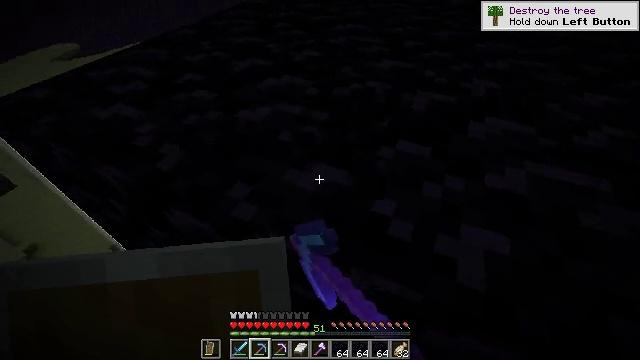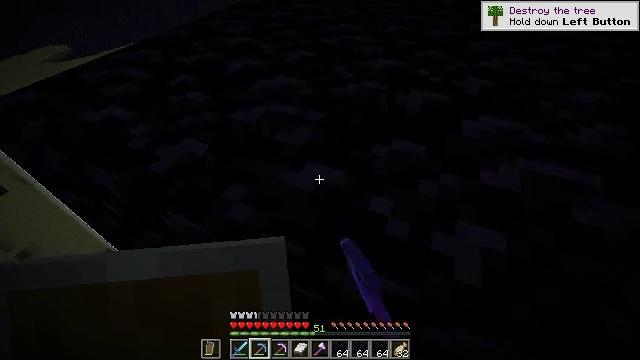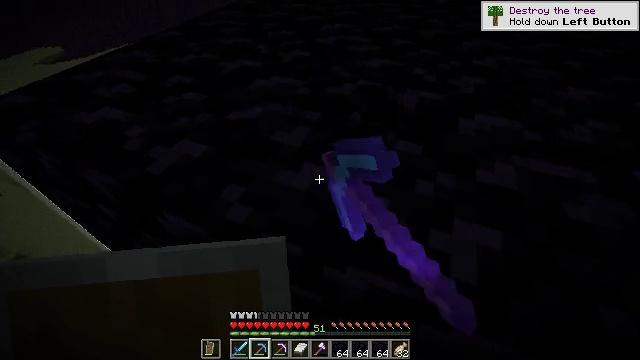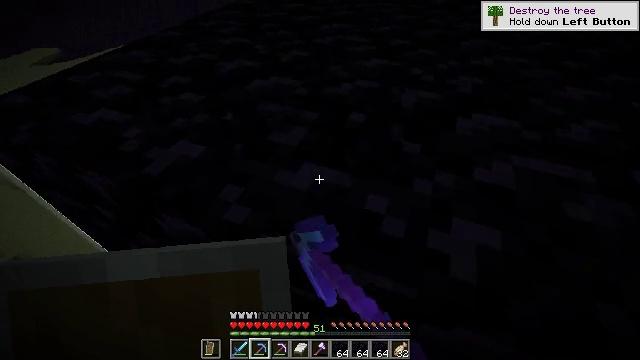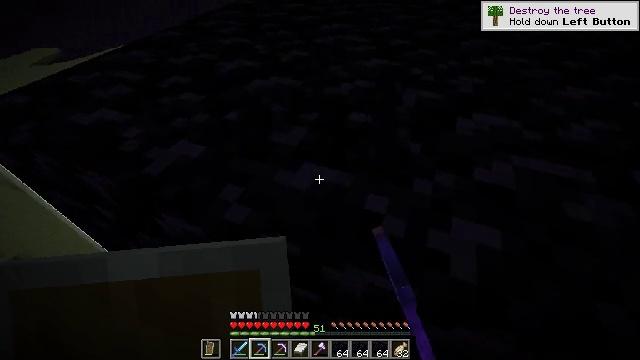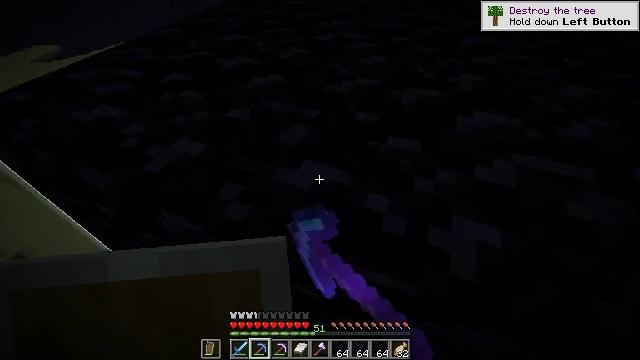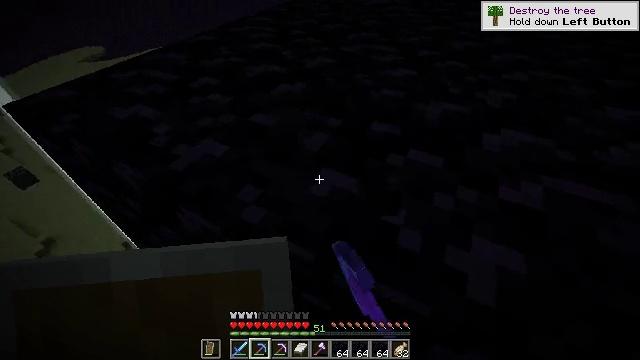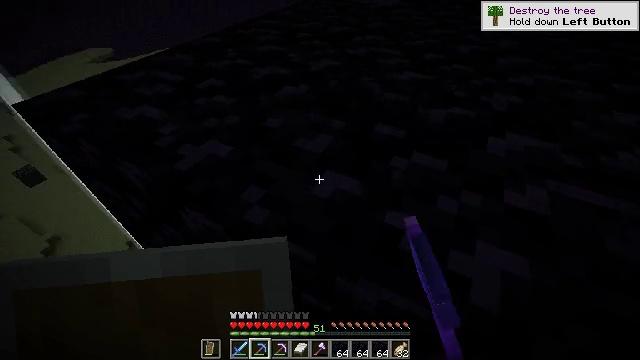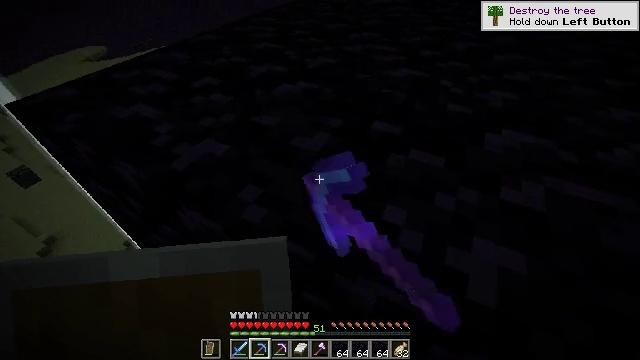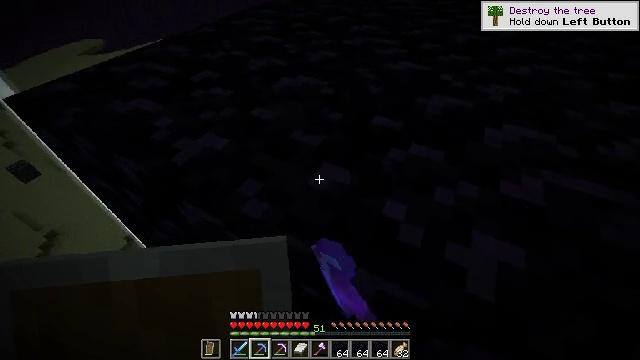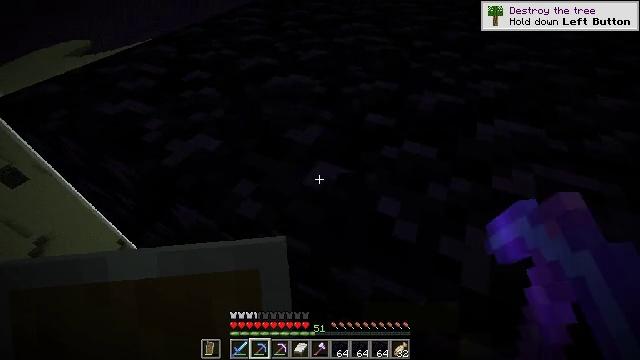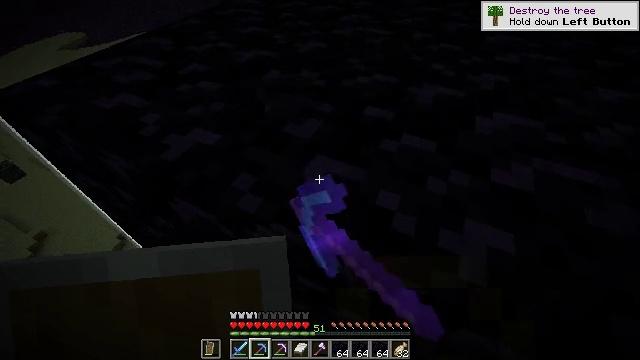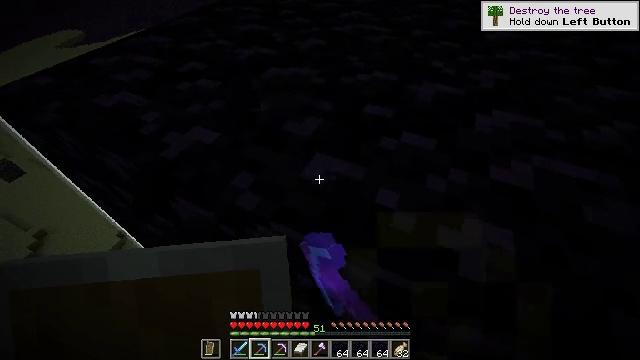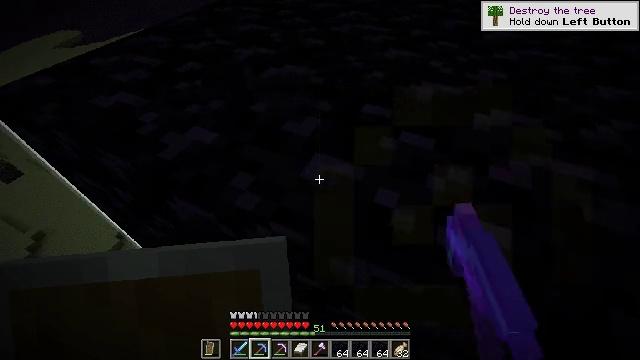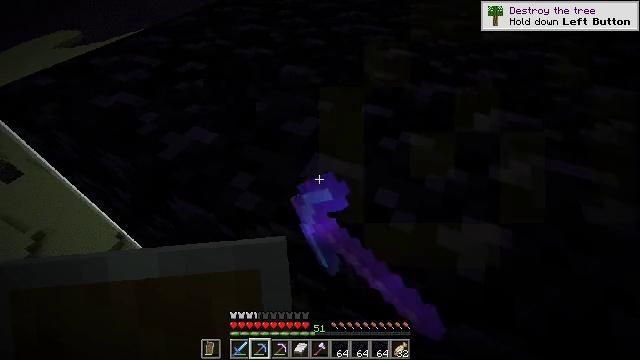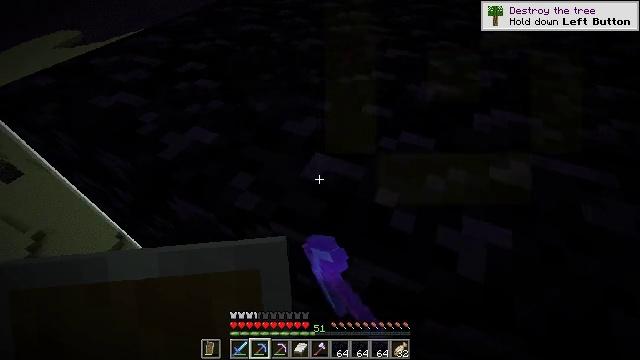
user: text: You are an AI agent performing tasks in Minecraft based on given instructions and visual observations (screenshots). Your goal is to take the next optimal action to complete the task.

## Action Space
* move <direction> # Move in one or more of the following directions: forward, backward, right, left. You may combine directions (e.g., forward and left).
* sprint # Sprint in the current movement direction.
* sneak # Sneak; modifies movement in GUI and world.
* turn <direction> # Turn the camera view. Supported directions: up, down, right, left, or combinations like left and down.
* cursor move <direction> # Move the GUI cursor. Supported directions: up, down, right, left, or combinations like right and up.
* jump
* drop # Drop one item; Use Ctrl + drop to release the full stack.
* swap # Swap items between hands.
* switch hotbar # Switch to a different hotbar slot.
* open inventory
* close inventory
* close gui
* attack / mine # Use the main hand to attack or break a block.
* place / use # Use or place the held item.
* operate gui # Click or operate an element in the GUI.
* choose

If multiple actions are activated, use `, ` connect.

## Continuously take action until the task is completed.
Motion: motion action
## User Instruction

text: Break the obsidian using a diamond or netherite pickaxe.
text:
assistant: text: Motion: turn right, attack / mine
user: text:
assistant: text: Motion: attack / mine
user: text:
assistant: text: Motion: attack / mine
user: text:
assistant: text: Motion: attack / mine
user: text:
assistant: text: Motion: attack / mine
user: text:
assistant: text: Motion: turn left and up, attack / mine
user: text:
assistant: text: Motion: turn left, attack / mine
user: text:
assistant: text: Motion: attack / mine
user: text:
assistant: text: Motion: turn down, attack / mine
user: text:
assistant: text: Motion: turn right, attack / mine
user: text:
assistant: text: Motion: turn down, attack / mine
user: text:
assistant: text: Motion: attack / mine
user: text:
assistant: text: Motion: attack / mine
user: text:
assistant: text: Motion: attack / mine
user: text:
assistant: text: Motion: attack / mine
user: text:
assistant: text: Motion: attack / mine
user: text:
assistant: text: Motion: attack / mine
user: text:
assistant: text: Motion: attack / mine
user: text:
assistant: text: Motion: attack / mine
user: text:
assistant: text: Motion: attack / mine
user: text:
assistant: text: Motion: attack / mine
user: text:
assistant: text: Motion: attack / mine
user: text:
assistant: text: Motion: attack / mine
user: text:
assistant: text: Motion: attack / mine
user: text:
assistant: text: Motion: attack / mine
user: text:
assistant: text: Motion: turn left, attack / mine
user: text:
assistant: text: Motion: turn left, attack / mine
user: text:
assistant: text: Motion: turn left, attack / mine
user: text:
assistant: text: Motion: turn left, attack / mine
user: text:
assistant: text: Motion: turn left, attack / mine